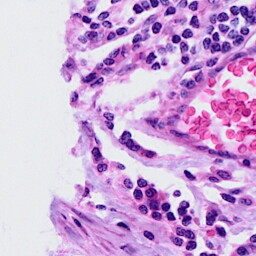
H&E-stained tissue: Cervix